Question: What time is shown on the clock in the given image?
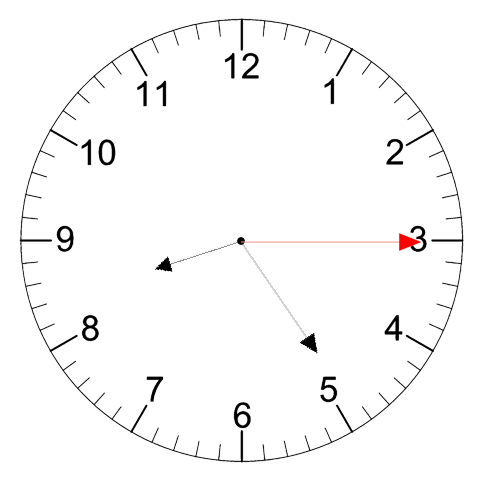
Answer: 08:24:15